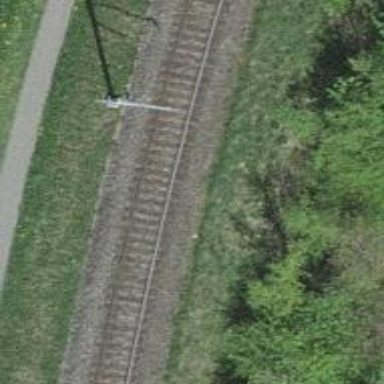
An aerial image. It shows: Railway track with contact line for electrification.